Interaction volume radius: 10 \u00c5
Interaction volume height: 25 \u00c5
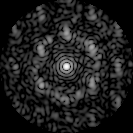
Disorder parameter: 0.6888